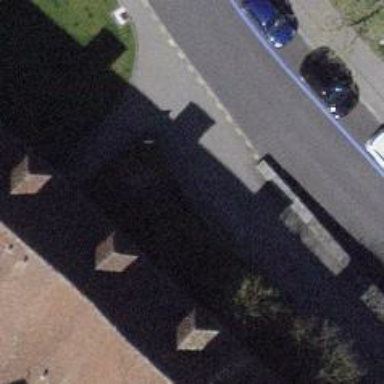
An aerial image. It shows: Bollard barrier.